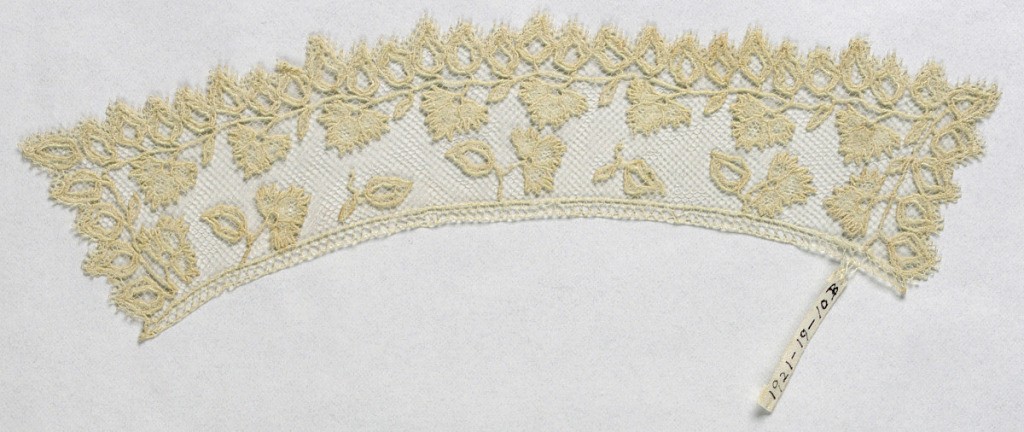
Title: Collar and cuff
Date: mid-19th century
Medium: linen, cotton Technique: appliqué on net
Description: Cotton leaves applied to linen net as sprays and border for a collar and cuff.